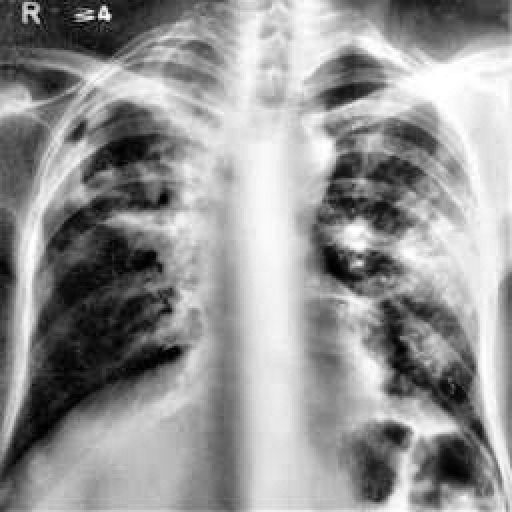
Finding: TUBERCULOSIS